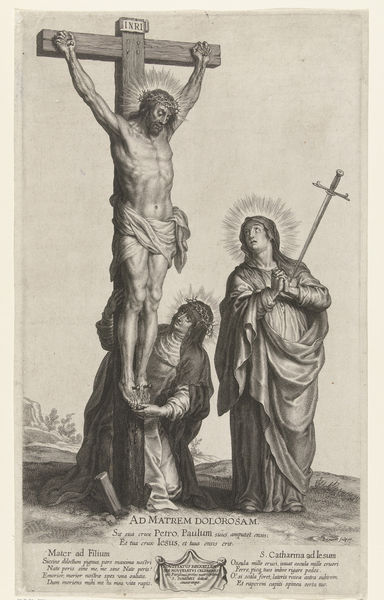
Titel: Christus aan het kruis, met Maria en de H. Catharina
Künstler: Boëtius Adamsz. Bolswert
Standort: Amsterdam
Institution: Rijksmuseum
Schlagwörter: nackt, weiß, frau, holz, schwarz, tuch, wiese, vorhang, feld, schrift, hang, grafik, nägel, kreuz, strahlen, druck, schwarz weiß, schwert, text, beten, gebet, heiligenschein, christus, jesus, kreuzigung, hilfe, hochkant, maria, kupferstich, magdalena, dornenkrone, latein, golgatha, inri, schwet, golgata, schmerzensmutter, mariamagdalena, marter dolorosa